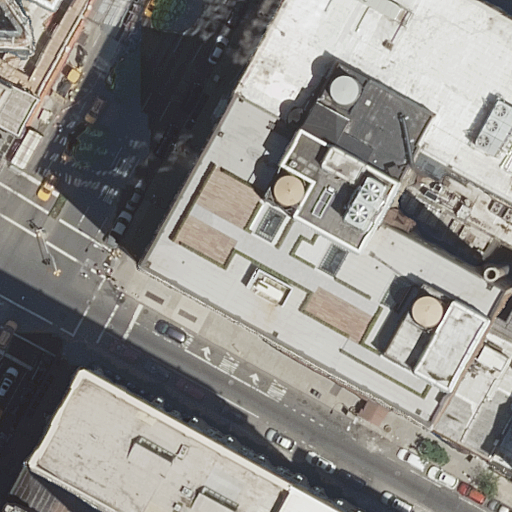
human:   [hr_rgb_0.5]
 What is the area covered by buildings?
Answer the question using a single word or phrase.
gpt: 4857m2

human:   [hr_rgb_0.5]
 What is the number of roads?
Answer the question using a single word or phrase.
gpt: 3

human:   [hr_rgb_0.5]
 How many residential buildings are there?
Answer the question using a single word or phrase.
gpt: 9

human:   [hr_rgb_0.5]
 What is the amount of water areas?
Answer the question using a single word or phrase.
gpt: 0

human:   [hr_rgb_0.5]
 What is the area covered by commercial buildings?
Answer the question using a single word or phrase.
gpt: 0m2

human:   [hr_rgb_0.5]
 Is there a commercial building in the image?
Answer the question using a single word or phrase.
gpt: no

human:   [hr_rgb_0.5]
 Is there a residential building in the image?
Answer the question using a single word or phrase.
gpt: yes

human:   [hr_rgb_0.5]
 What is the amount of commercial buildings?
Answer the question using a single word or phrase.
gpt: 0

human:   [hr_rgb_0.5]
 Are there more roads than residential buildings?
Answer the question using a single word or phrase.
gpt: no

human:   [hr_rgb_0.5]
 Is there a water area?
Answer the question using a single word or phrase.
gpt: no

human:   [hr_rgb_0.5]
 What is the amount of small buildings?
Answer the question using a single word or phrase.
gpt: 1

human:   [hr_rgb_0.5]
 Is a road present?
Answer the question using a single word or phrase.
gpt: yes

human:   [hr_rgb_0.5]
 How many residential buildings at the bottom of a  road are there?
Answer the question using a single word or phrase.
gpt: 6

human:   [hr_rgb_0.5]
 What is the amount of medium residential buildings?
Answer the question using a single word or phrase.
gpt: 4

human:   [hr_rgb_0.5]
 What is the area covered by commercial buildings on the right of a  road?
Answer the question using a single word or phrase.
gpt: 0m2

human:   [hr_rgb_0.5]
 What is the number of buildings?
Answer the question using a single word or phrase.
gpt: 9

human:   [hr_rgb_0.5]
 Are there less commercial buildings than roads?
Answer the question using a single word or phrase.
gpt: yes

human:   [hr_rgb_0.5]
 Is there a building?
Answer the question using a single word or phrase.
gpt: yes

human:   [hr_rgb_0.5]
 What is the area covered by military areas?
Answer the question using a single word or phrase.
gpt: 0m2

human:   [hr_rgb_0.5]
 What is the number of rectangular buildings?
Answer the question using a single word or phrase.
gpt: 4

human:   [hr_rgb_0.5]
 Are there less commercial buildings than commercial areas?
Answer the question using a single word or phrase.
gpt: no

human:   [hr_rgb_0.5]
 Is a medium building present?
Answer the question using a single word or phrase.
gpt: yes

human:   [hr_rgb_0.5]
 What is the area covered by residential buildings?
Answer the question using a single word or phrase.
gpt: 4857m2

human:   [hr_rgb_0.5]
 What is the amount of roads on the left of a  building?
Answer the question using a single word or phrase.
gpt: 3

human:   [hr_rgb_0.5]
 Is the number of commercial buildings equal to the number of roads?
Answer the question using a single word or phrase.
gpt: no

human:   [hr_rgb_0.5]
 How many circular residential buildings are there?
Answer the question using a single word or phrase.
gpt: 0

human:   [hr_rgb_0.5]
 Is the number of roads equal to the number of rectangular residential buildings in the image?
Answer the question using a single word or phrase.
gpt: no

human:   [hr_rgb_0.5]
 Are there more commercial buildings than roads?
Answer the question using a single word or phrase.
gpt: no

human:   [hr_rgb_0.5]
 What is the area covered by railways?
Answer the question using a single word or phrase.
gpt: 0m2

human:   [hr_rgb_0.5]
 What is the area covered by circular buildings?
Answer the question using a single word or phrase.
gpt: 0m2

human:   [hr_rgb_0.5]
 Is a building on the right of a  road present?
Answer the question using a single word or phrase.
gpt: yes

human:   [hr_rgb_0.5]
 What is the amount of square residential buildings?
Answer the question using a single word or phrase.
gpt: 0

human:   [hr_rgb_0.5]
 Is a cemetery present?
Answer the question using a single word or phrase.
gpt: no

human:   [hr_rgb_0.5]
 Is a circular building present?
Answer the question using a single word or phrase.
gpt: no

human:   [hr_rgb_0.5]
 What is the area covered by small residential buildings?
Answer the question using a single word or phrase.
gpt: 4m2

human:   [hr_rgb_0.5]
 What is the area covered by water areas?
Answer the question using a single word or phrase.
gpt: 0m2

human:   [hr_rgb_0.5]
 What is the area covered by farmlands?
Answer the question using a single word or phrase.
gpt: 0m2

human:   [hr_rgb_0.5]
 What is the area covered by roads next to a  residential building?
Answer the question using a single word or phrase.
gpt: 0m2

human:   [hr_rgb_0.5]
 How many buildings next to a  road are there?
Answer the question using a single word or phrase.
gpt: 9

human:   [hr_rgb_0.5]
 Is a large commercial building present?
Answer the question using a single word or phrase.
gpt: no

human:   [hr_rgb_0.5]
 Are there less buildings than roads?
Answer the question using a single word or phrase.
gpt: no

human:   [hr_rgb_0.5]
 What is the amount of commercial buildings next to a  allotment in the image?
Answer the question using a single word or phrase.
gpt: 0

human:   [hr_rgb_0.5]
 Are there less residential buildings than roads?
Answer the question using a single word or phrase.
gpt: no

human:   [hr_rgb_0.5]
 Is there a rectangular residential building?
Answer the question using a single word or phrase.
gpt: yes

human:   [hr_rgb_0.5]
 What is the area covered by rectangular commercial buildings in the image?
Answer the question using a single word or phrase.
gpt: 0m2

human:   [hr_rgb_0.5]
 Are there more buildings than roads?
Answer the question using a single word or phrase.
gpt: yes

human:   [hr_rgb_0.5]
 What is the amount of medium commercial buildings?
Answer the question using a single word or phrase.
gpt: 0

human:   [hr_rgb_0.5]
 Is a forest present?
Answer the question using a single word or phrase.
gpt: no

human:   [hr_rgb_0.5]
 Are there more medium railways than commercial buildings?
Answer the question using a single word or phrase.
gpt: no

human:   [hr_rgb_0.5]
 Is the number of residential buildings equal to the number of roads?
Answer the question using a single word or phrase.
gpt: no

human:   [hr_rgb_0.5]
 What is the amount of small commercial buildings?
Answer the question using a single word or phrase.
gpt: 0

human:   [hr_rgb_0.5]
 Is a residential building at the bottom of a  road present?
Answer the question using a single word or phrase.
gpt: yes

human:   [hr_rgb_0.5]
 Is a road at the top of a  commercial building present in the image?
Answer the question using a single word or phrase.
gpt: no

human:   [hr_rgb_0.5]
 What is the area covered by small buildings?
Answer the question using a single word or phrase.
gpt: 4m2

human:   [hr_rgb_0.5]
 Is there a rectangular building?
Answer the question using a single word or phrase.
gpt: yes

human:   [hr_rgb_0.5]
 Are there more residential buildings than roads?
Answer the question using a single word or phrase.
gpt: yes

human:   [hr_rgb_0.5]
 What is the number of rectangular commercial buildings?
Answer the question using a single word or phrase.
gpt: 0

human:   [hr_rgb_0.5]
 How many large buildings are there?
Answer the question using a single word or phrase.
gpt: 4

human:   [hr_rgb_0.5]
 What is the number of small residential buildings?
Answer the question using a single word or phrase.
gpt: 1

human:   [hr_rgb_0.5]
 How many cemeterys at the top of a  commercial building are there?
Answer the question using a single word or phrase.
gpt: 0

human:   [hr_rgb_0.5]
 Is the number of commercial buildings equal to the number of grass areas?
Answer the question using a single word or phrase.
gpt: yes

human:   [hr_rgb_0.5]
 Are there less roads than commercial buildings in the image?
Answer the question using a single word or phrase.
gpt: no

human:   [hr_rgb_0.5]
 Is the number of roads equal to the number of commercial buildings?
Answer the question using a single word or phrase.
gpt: no

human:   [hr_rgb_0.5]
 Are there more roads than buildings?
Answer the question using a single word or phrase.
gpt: no